Question: Hi' Im making a large screen touch interface (ca 50 "). I have done user tests and found out that the scroll bars need to be like those that are in mobile applications so that users are forced to scroll by scrolling the "content" instead of doing it like in a wimp interface holding and draging the scrollbar with your finger which is rather difficult.
Now to my question, is it possible to style the scrollbars in html/css applications so that they appear as scrollbars in mobile applications (See image)?
Im planning to run my touch application under windows 7 in a chrome web browser set to kiosk mode.
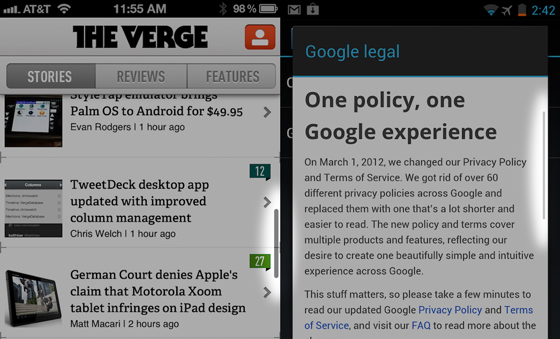
Answer: You can use nanobar fot this
It a good plugin for generate beauty scroll bar on browser
<URL>
or
<URL>